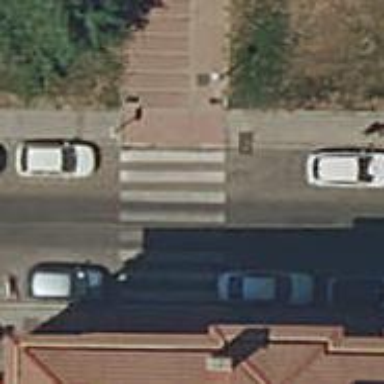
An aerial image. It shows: Uncontrolled crossing on the road.